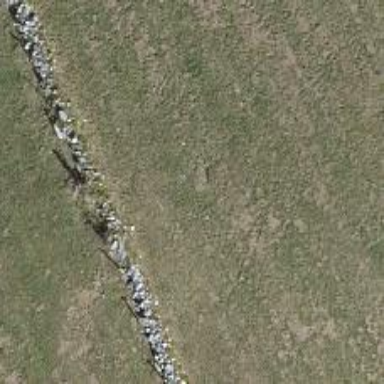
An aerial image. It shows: Dry stone wall barrier.